You are looking at the envelope spectrum of a bearing's vibration signal. The marked vertical lines are the theoretical fault frequencies for the outer race, inner race, rolling elements, and cage. Determine the bearing's health state. Answer with exactly one of: normal, inner_race, outer_race, ball.
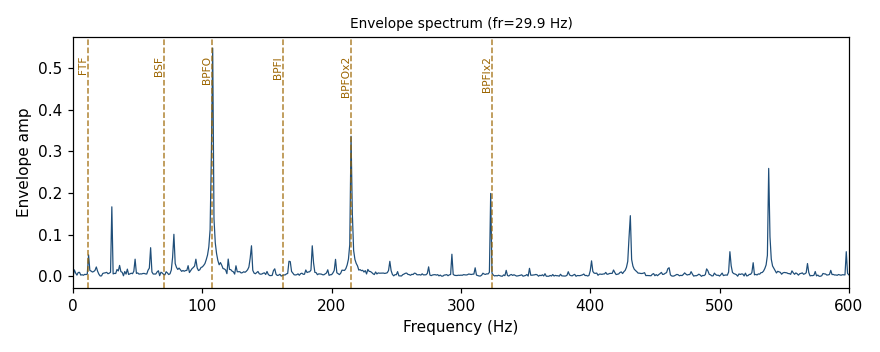
Answer: outer_race